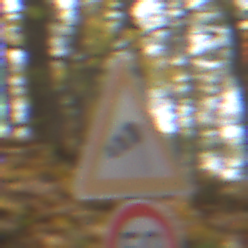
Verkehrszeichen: SeitenwindVonRechts
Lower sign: Geschwindigkeit50
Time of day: MorningAfternoon
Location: Outdoor (Nature)
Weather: Overcast
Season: Autumn
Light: Natural